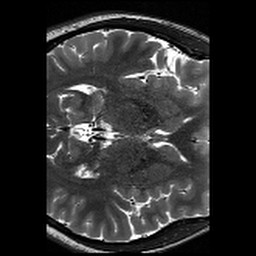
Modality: T2w
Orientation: axial
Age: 21
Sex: female
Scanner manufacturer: siemens
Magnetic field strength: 3 T
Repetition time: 13.15 s
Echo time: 0.082 s